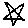
Label: star